Question: As shown in the below image, I have set the table's background and some other styles. The index, highlighted in red, is transparent. How do I set it to be white like the rest of the cell?

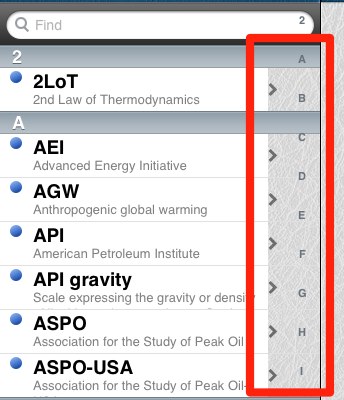
Answer: '''
its too much easy dude.
- (UITableViewCell *)tableView:(UITableView *)tableView cellForRowAtIndexPath:(NSIndexPath *)indexPath
{
for(UIView *view in [tableView subviews])
{
if([[[view class] description] isEqualToString:@"UITableViewIndex"])
{
[view performSelector:@selector(setIndexColor:) withObject:[UIColor whiteColor]];
//give color which you want
}
}
static NSString *MyIdentifier = @"MyIdentifier";
//go further with table cell design...
}
'''